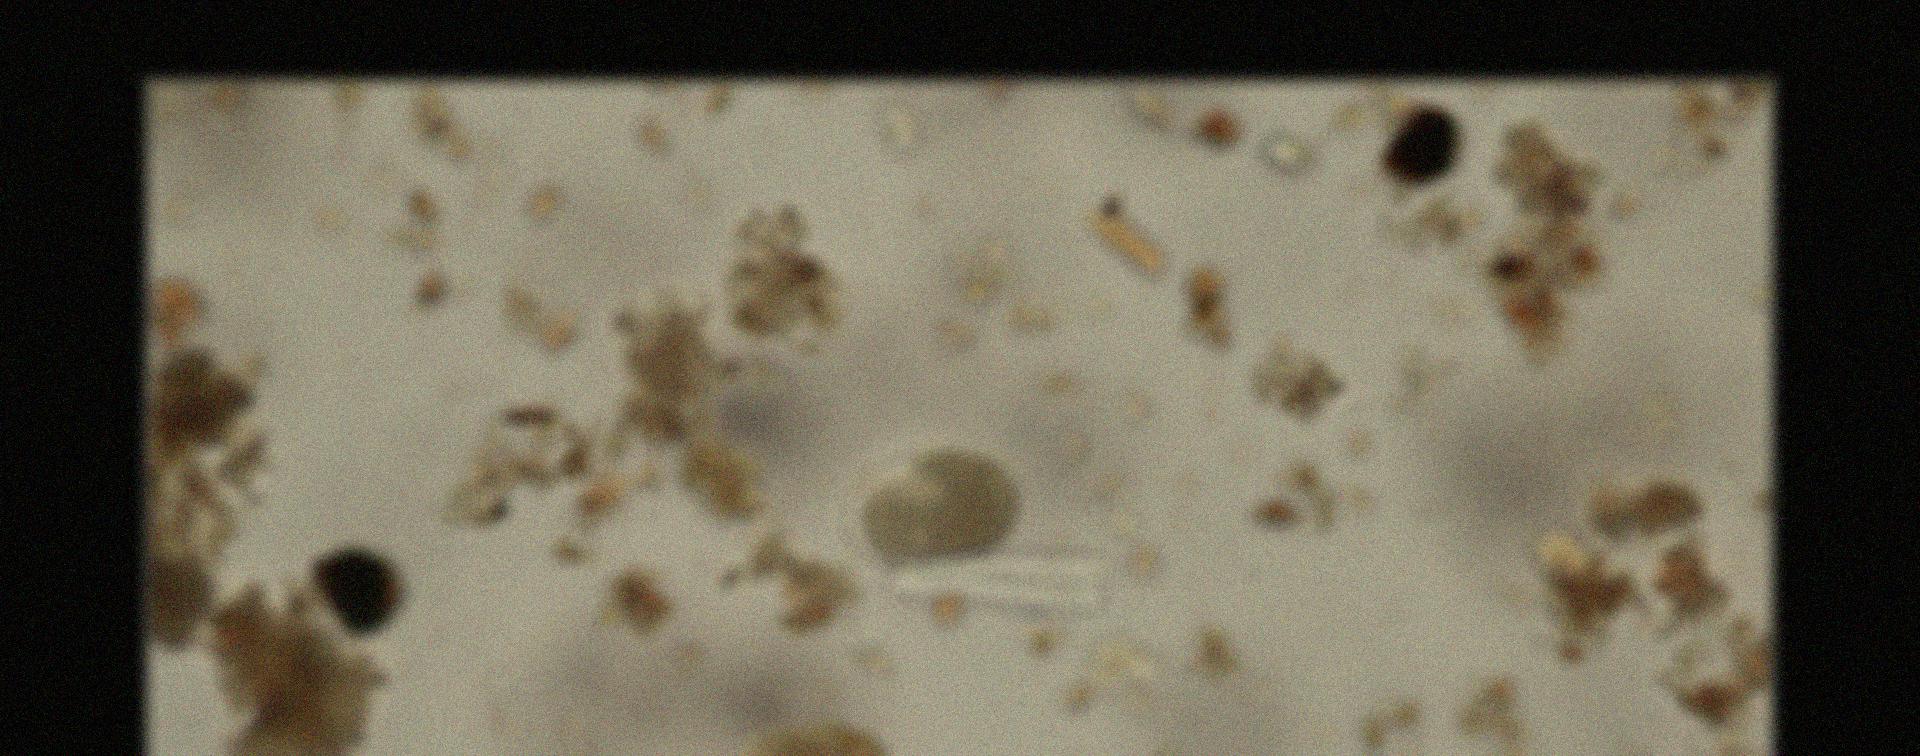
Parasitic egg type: Hookworm egg